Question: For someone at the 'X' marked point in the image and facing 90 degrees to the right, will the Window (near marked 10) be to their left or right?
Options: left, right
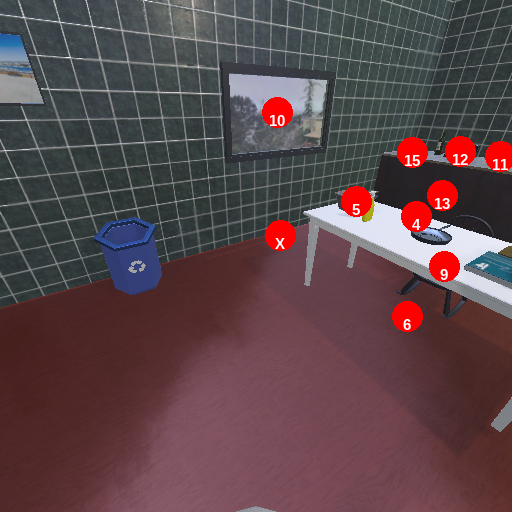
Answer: left